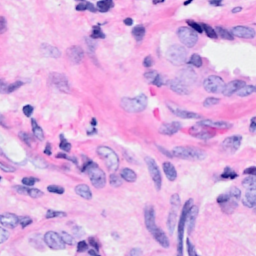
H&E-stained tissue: Breast